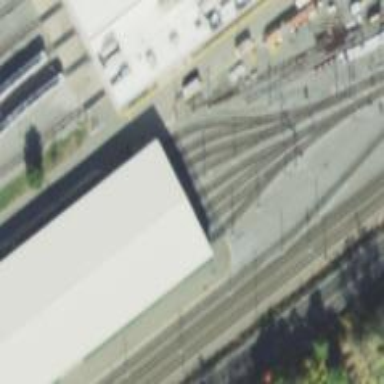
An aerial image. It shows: Light rail service yard with electrified contact lines. Building passage tunnel is also visible in the scene.